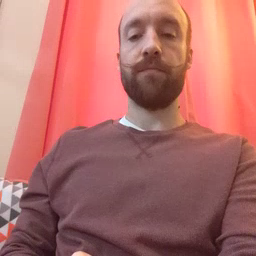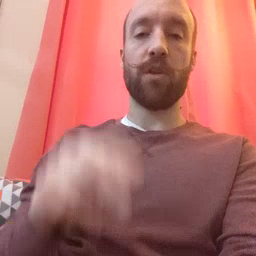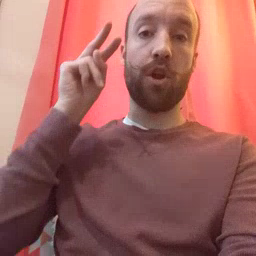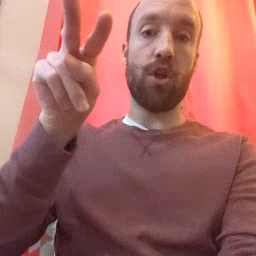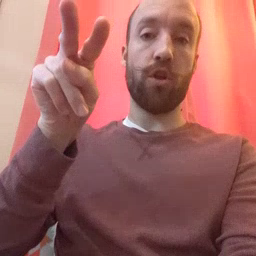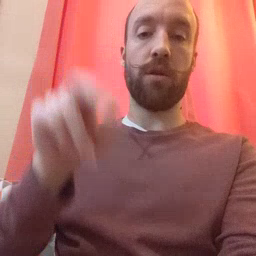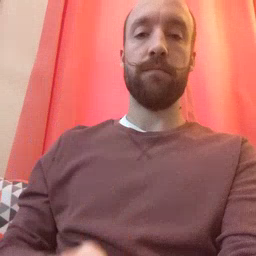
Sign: look